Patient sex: M
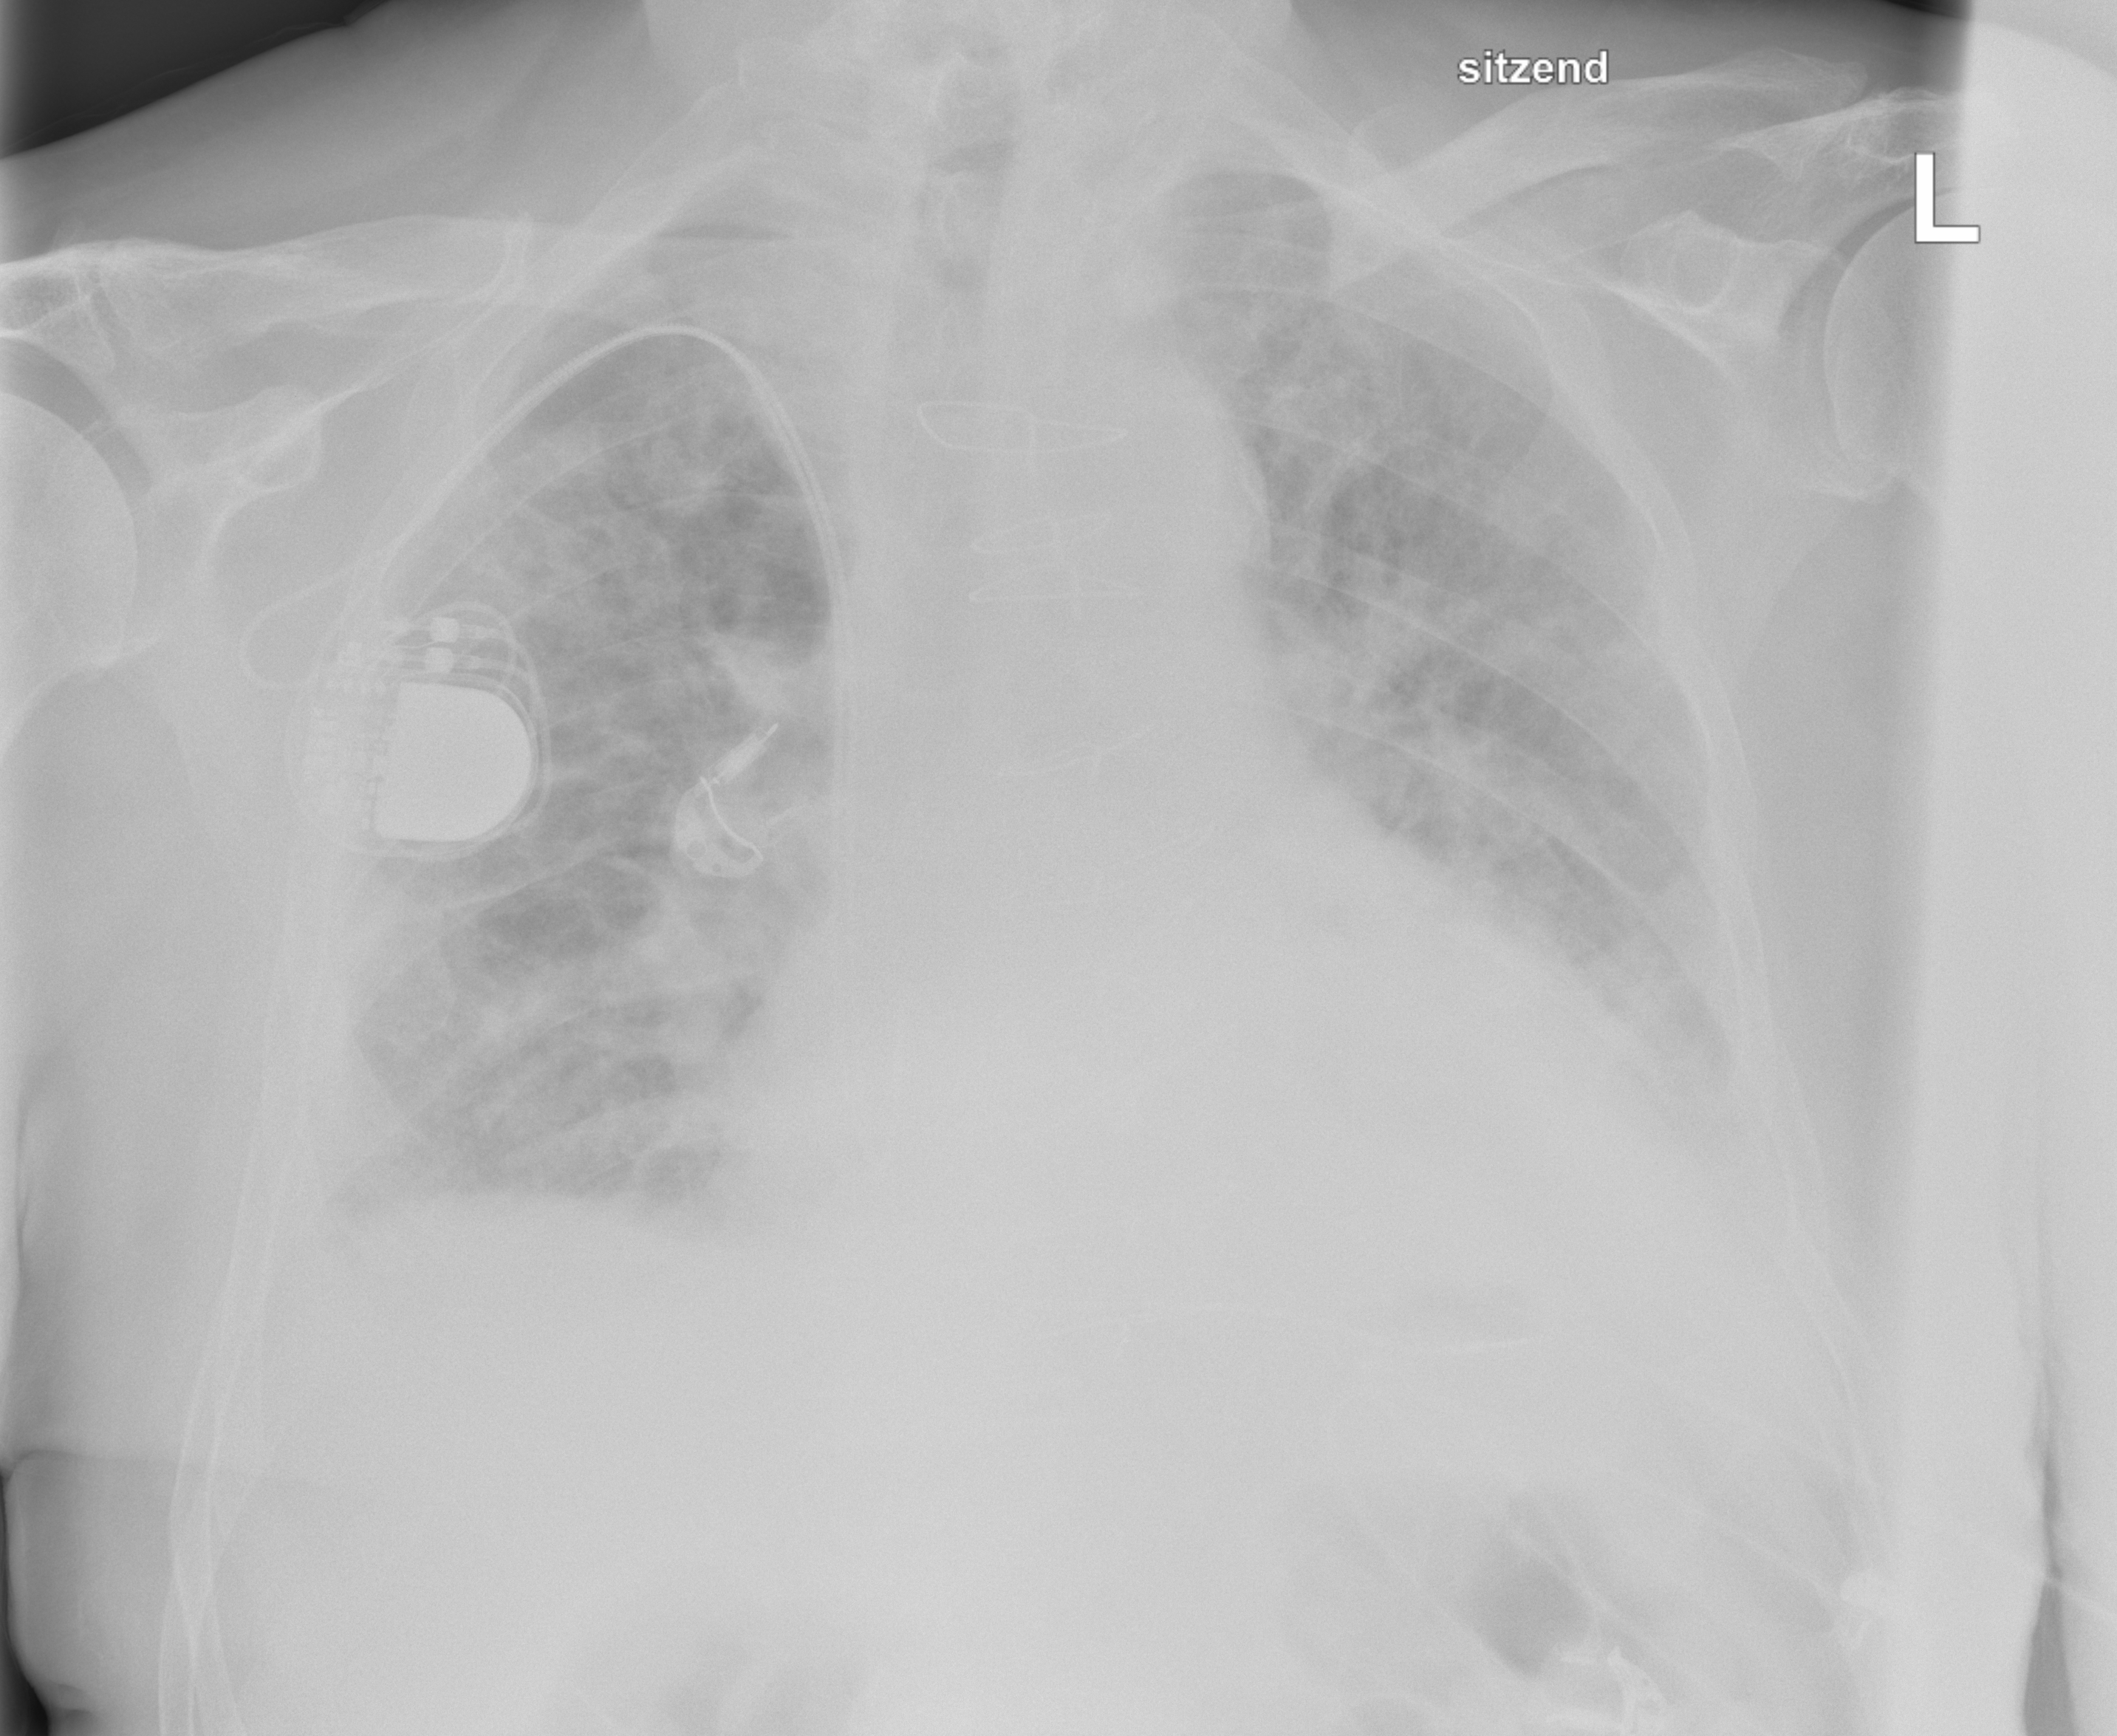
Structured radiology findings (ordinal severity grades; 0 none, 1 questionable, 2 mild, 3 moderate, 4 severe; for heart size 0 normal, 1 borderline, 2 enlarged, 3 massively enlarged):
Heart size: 2
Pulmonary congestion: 2
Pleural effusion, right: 2
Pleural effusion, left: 2
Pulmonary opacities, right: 3
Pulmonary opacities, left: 3
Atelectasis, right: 2
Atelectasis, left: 3